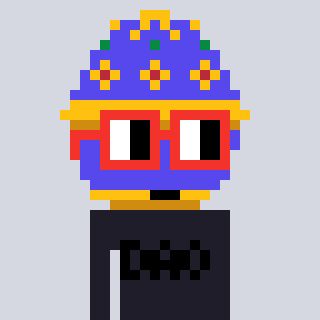
a pixel art character with square red glasses, a faberge-shaped head and a grayscale-colored body on a cool background